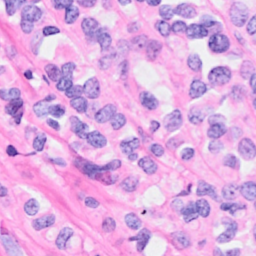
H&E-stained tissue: Breast